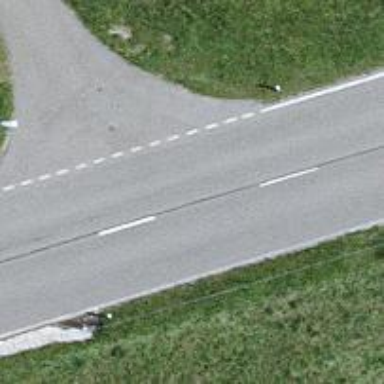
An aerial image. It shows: Primary highway.